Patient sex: M
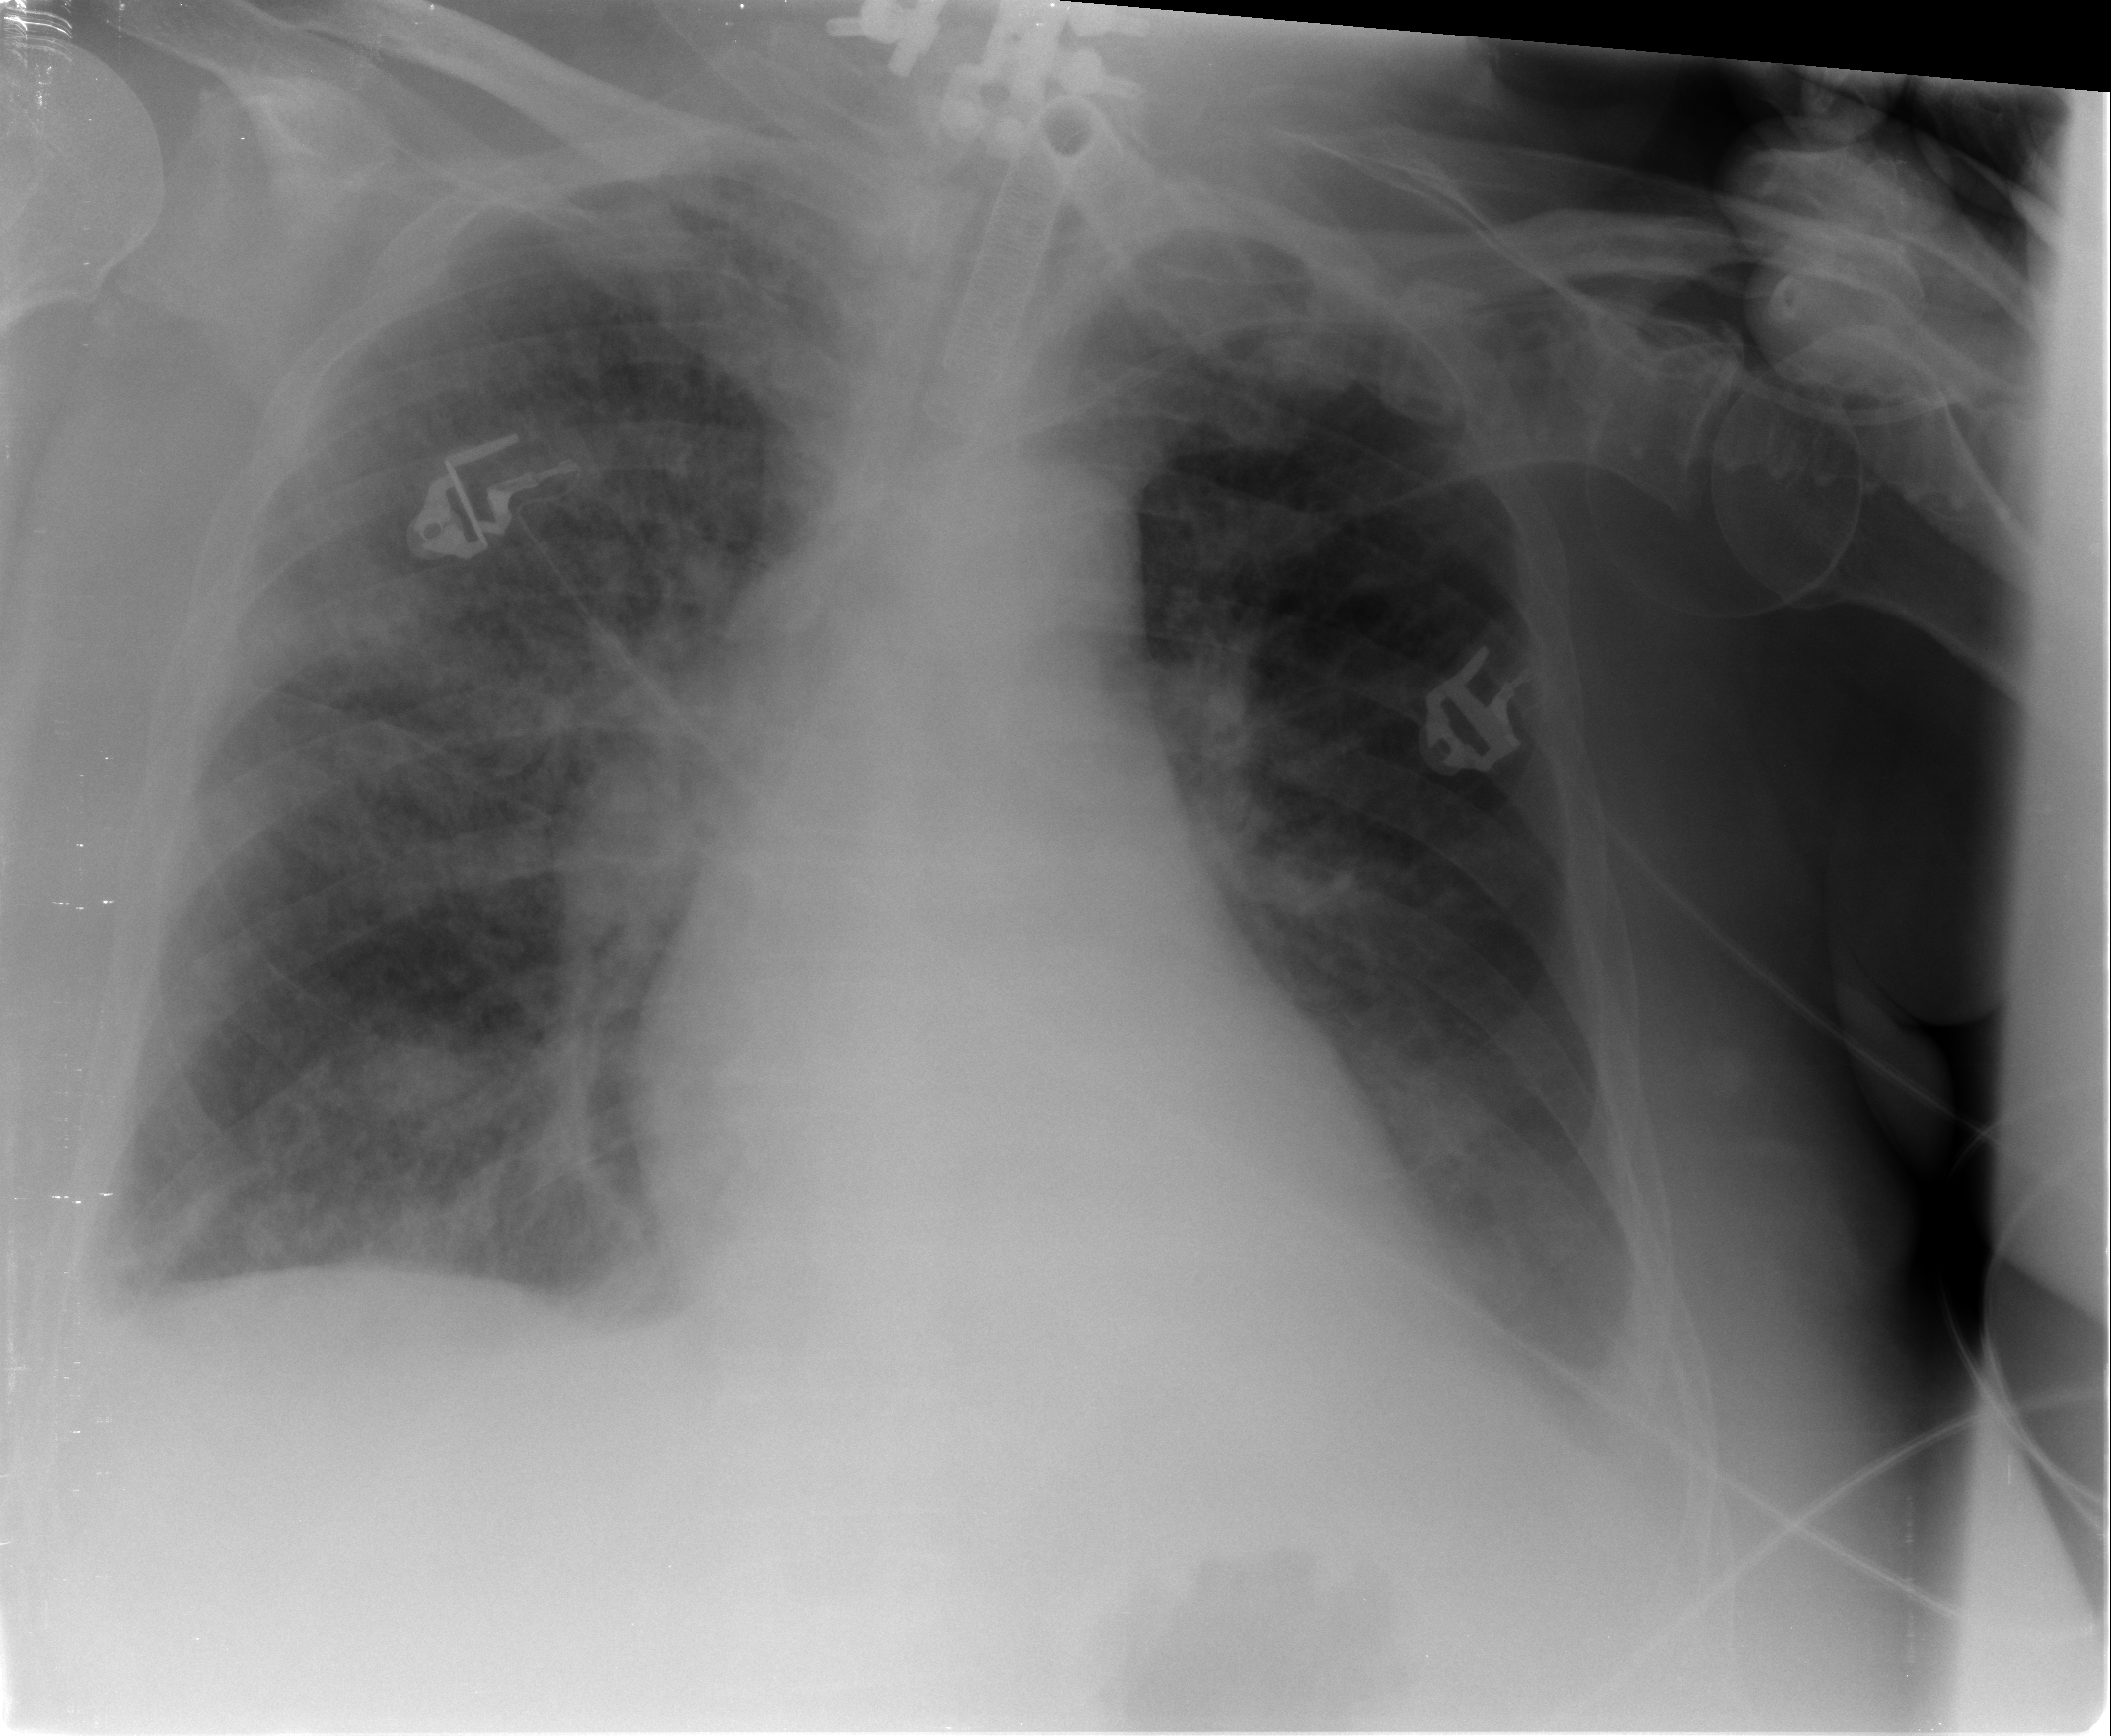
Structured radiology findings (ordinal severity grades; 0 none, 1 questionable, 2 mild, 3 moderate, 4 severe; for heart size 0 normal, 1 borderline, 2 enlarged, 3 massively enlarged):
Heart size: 2
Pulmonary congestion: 1
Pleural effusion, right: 1
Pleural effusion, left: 2
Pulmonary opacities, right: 3
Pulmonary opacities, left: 3
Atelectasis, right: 2
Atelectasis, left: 2